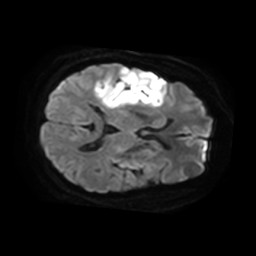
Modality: TRACE
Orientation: axial
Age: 57
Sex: female
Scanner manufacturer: philips
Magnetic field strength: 3 T
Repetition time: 4.107 s
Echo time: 0.06134 s